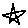
Label: star